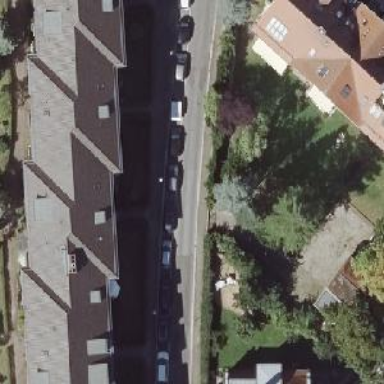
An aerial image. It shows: Residential road with asphalt surface and sidewalks on both sides. Parking on the left side is parallel with half on the kerb.